Question: I am using ggplot2 to make a dotplot of six related variable importance results from a random forest. My data (which I have already converted to long format using reshape2) look like this (my real dataset is a bit bigger):
'''
Factor Group Value
Gender A 0.000127
Age A 0.000383
Informant A -0.000191
Gender B -0.000255
Age B 0.000389
Informant B -0.000312
Gender C -0.000285
Age C 0.000389
Informant C -0.000282
'''
I can make the dotplot like this:
'''
ggplot(mydata, aes(x = Value, y = Factor, colour = Group)) + geom_point()
'''
here is an example of what this looks like with a different dataset:

However, what I would like is to draw a line indicating which Factors are significant for each Group. As stated on page 4 of <URL>, in such datasets ".
I would like a plot which looks like the above one, whilst having individual significance lines for each Group. This code gets me close, but doesn't do separate lines for each Group. Would anyone know how to do this? I've tried mapping the aesthetic colour to Group, but am obviously missing something.
'''
ggplot(mydata, aes(x = Value, y = Factor, colour = Group)) +
geom_point() +geom_vline(data=mydata, aes(xintercept=abs(min(Value)),
colour=Group))
'''
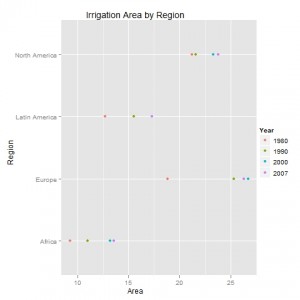
Answer: I'm not exactly sure why your code doesn't work, but something is going wrong with the way 'geom_vline' is applying the functions in the 'xintercept' parameter. Instead, do this operation outside of 'ggplot' to create a separate data frame with the x-intercept value for each level of 'Group' and feed that to 'geom_vline'.
'''
# Create the dotplot without the significance lines
p = ggplot(mydata, aes(x = Value, y = Factor, colour = Group)) +
geom_point()
# Create a separate data frame with the x-intercept for each level of Group
# (I used dplyr for this, but you can of course do this in base R, data.table,
# or whatever your favorite method happens to be)
library(dplyr)
signif.lines = mydata %.%
group_by(Group) %.%
summarise(xvalue=abs(min(Value)))
# Add significance lines to the plot using the new data frame
p + geom_vline(data=signif.lines, aes(xintercept=xvalue, colour=Group))
'''